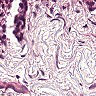
Metastatic tissue present: no